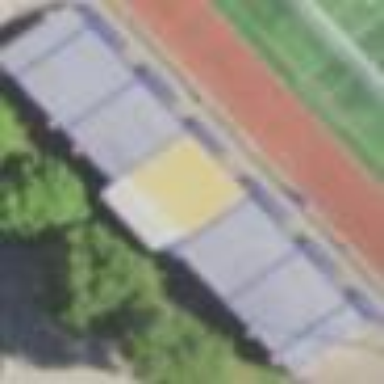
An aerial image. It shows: Grandstand building.